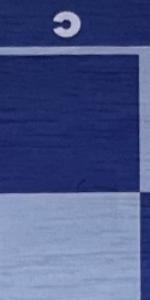
Label: Empty